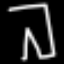
Label: pants